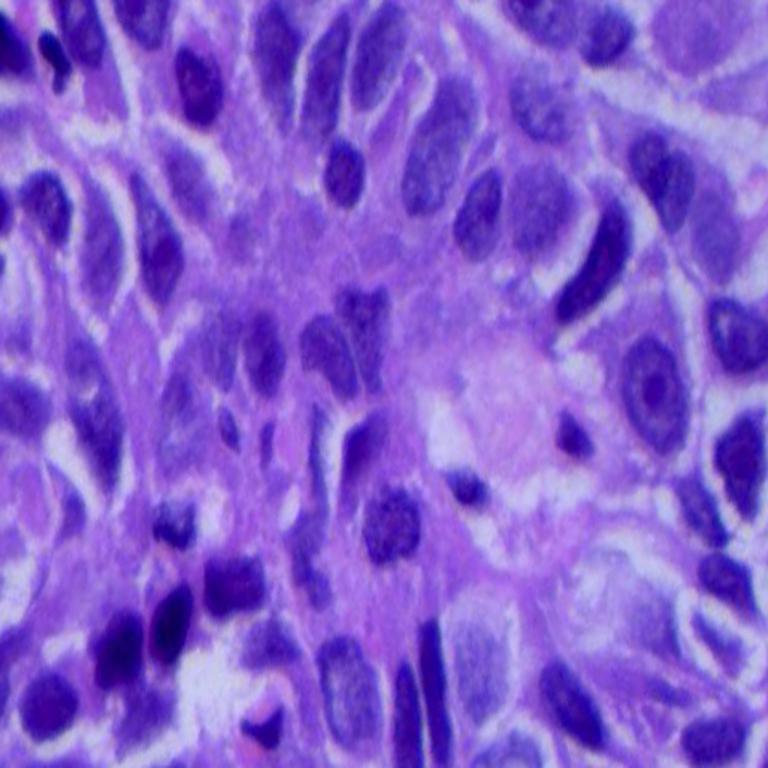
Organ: lung
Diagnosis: squamous carcinomas